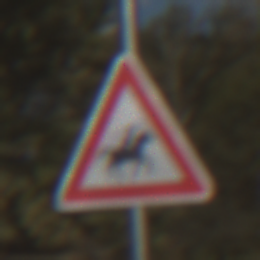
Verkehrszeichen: ReiterLinks
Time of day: MorningAfternoon
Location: Outdoor (Nature)
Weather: PartlyCloudy
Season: NotSpecified
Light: Natural